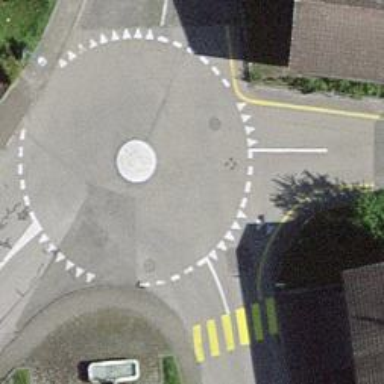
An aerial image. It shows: Mini roundabout on the road.